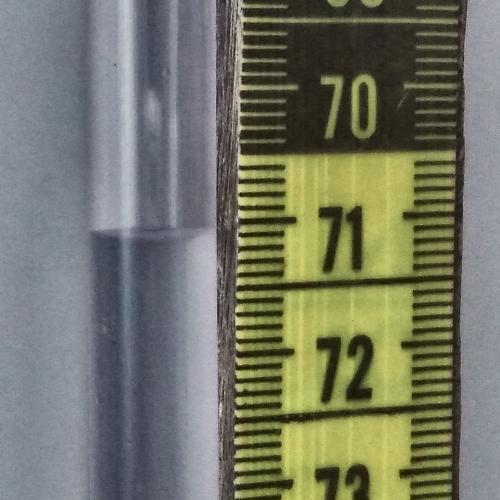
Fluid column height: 71.1 cm